Interaction volume radius: 10 \u00c5
Interaction volume height: 10 \u00c5
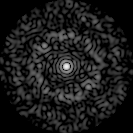
Disorder parameter: 0.8314